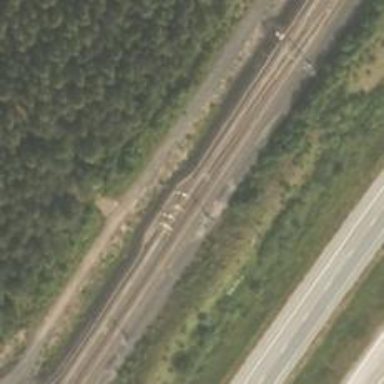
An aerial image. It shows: Continuous rail railway with electrified contact line.